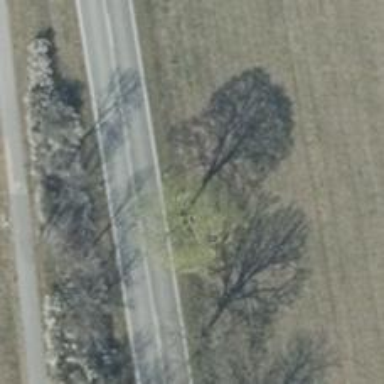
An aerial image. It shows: Row of deciduous broadleaved trees.